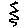
Label: zigzag